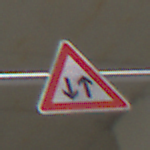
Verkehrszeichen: Gegenverkehr
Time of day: Midday
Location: Roofed (Urban)
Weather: Overcast
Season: NotSpecified
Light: Artificial